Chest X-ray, PA view. Patient: 57 years old, sex F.
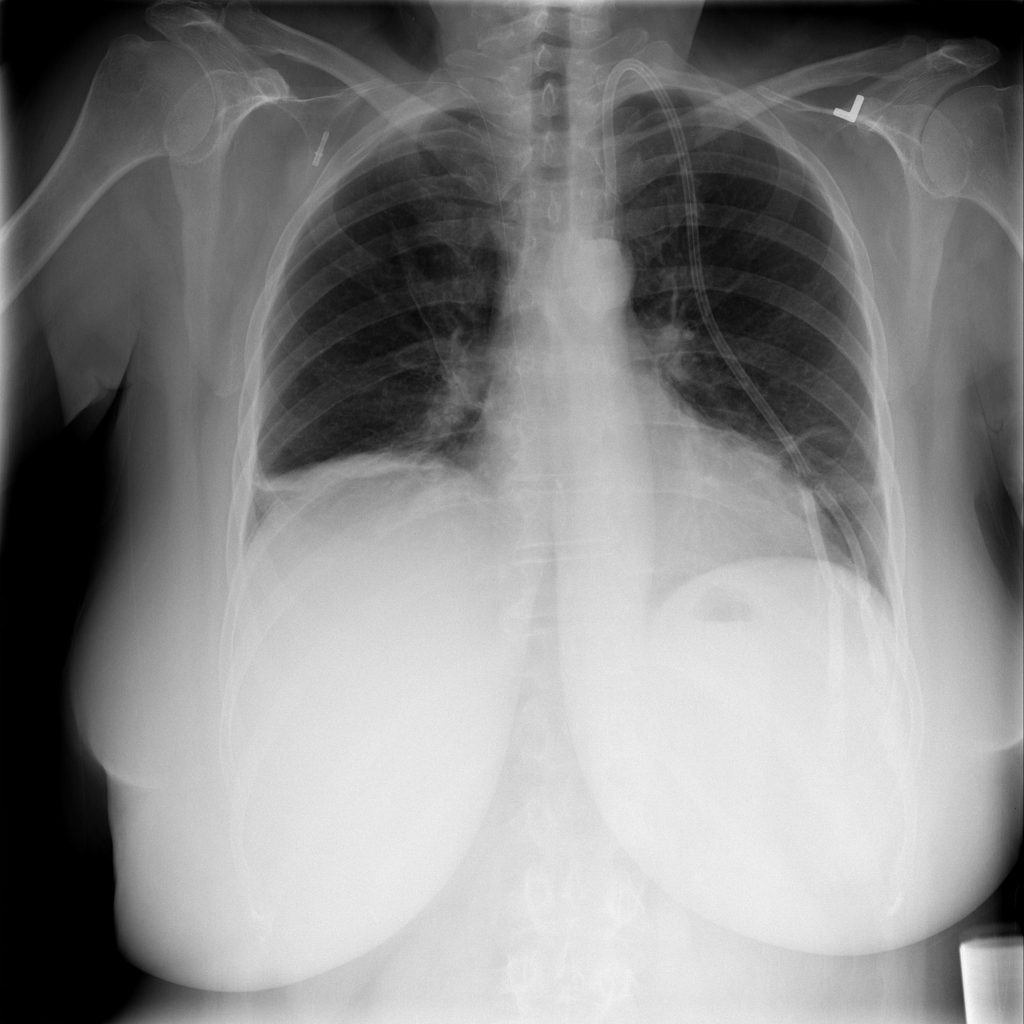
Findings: Atelectasis